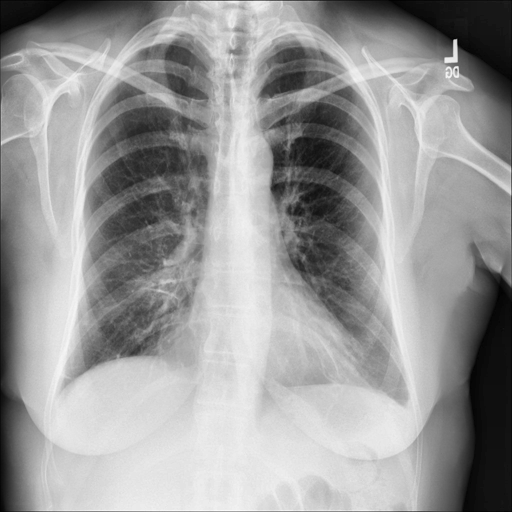
Finding: NORMAL